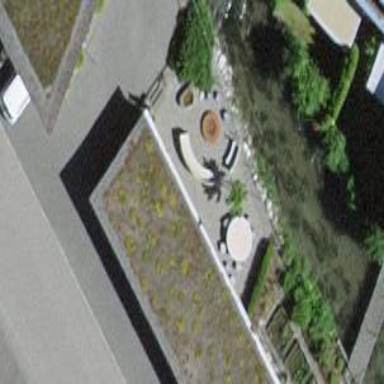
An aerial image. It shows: View of roof of building.